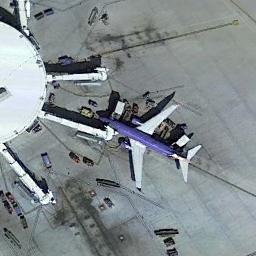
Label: airplane